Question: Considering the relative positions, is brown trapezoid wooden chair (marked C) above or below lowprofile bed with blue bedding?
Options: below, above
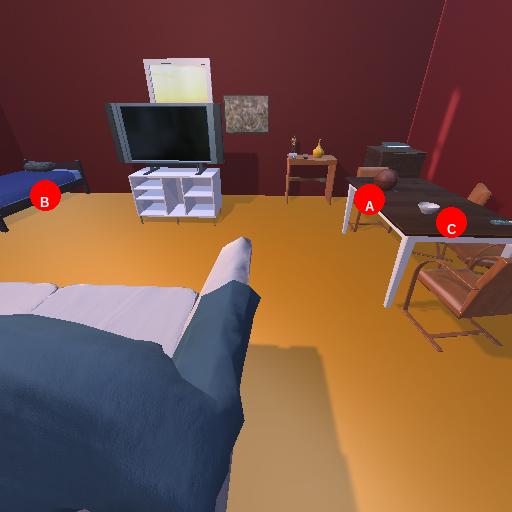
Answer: below